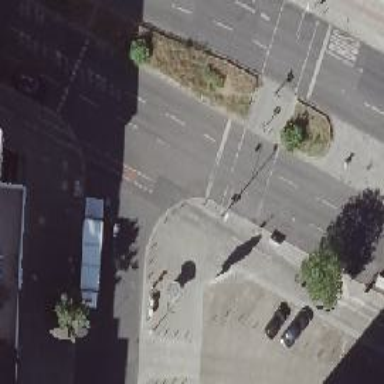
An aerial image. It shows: Road with traffic signals controlling the flow of traffic.